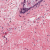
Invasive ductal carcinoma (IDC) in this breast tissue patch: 0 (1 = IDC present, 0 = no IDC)